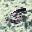
Label: 5